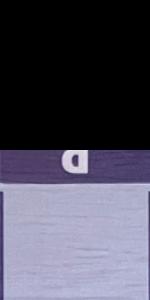
Label: Empty